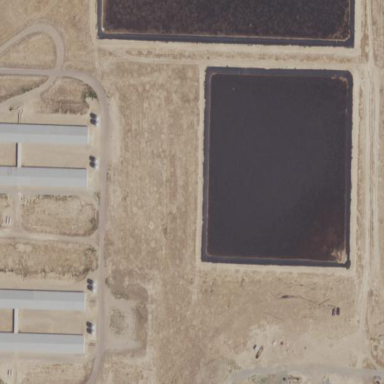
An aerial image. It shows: Sewage reservoir surrounded by water.